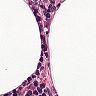
Metastatic tissue present: no